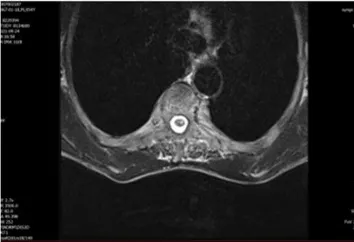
Pre-treatment magnetic resonance imaging (MRI). (C) Axial T2 suggests a high signal centrally in the spinal cord.
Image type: radiology (mri)